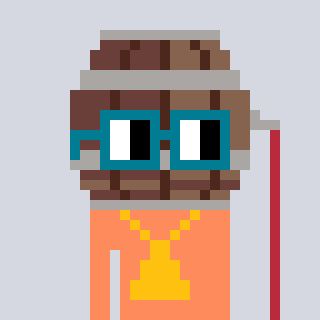
a pixel art character with square dark green glasses, a wine barrel-shaped head and a peachy-colored body on a cool background